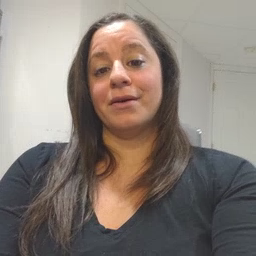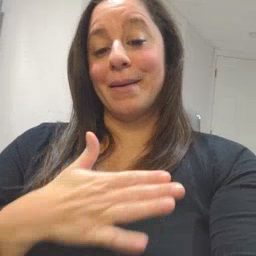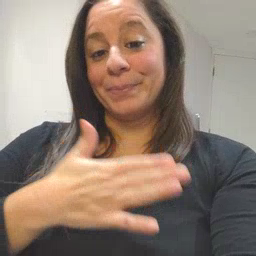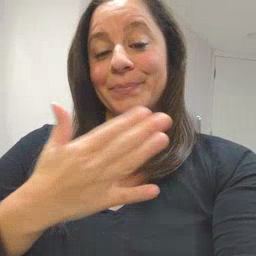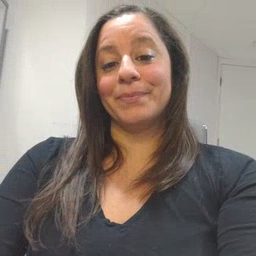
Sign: happy